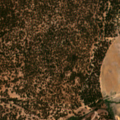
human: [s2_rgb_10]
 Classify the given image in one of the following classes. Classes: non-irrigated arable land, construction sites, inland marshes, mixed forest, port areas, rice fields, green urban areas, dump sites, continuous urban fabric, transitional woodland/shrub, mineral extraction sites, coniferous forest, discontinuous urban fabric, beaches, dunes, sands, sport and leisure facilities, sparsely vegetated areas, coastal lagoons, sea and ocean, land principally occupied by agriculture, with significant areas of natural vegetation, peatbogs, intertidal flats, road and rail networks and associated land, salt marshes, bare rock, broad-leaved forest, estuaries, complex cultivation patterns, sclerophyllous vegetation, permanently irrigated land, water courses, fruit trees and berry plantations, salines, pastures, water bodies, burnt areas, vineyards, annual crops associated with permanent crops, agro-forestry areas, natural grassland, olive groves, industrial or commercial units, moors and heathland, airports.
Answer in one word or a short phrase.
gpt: permanently irrigated land, agro-forestry areas, coniferous forest